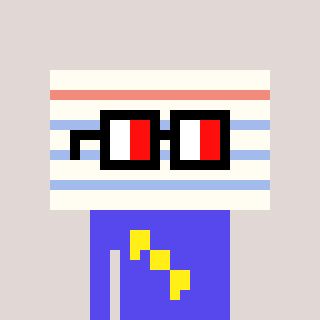
a pixel art character with square glasses with black frames and red eyes, a empty notebook page-shaped head and a computerblue-colored body on a warm background